Interaction volume radius: 5 \u00c5
Interaction volume height: 25 \u00c5
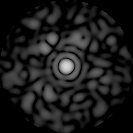
Disorder parameter: 0.8189